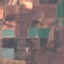
Land use / land cover class: PermanentCrop